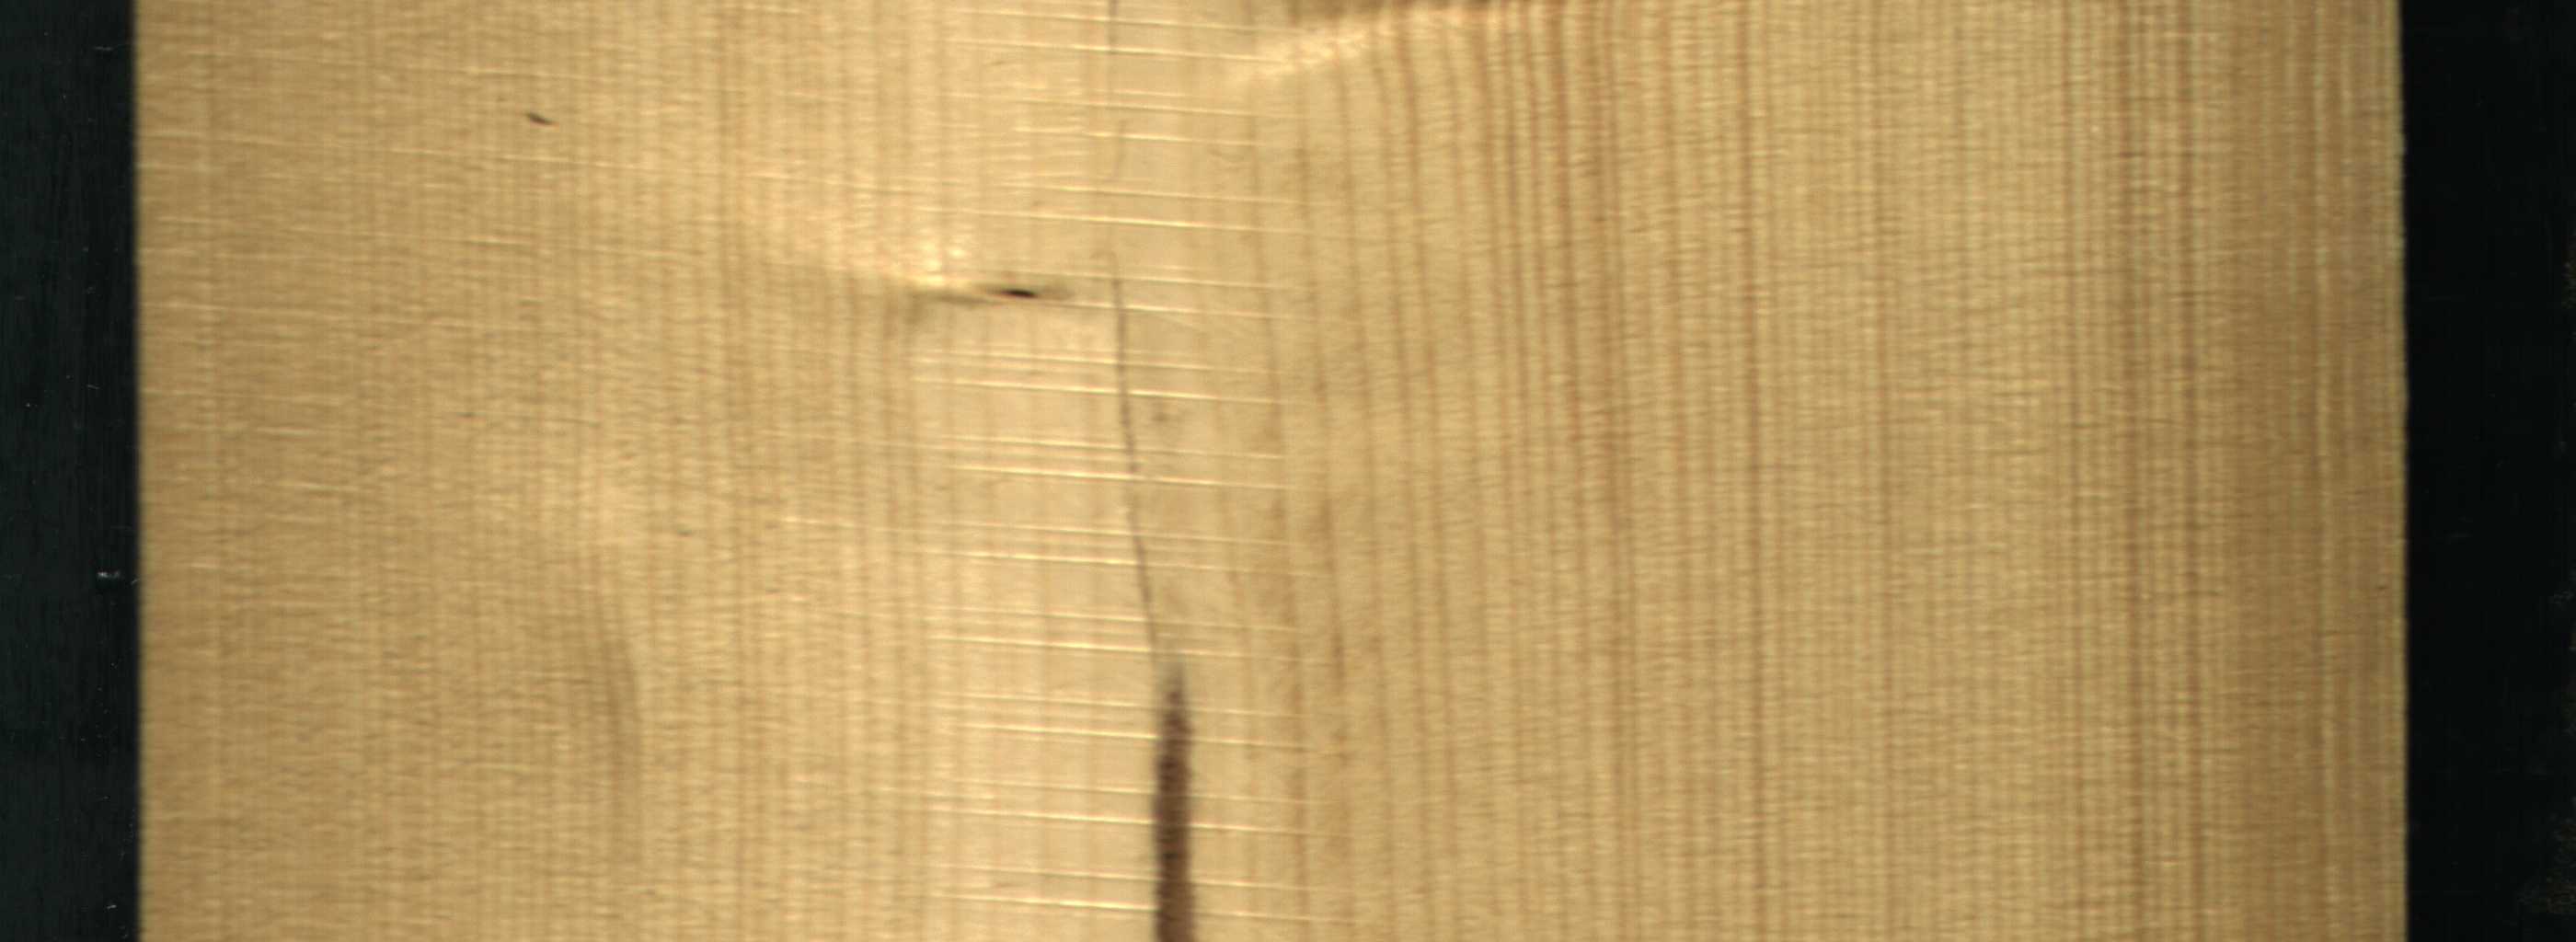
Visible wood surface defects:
Marrow
Crack
Crack
Dead_Knot